Milling tool wear sample.
Tool blade image: 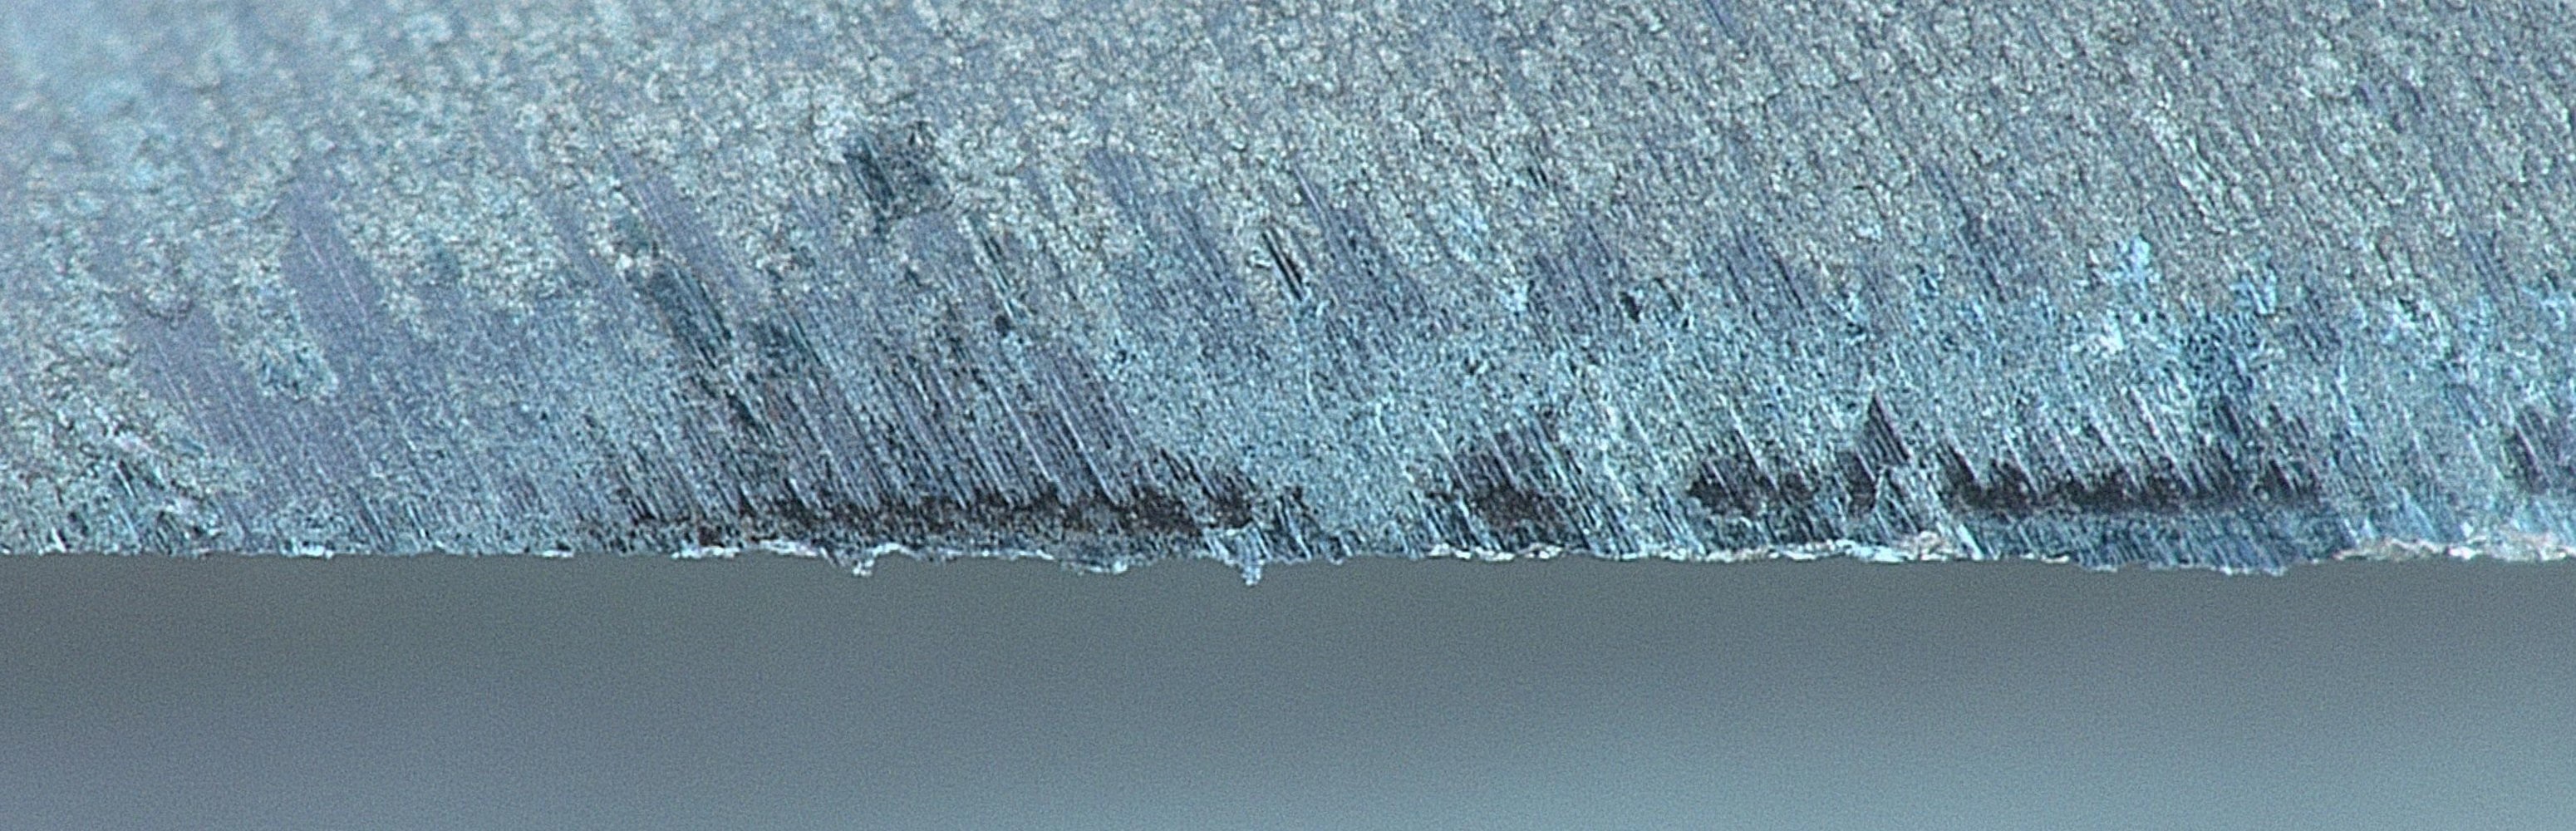
Chip image: 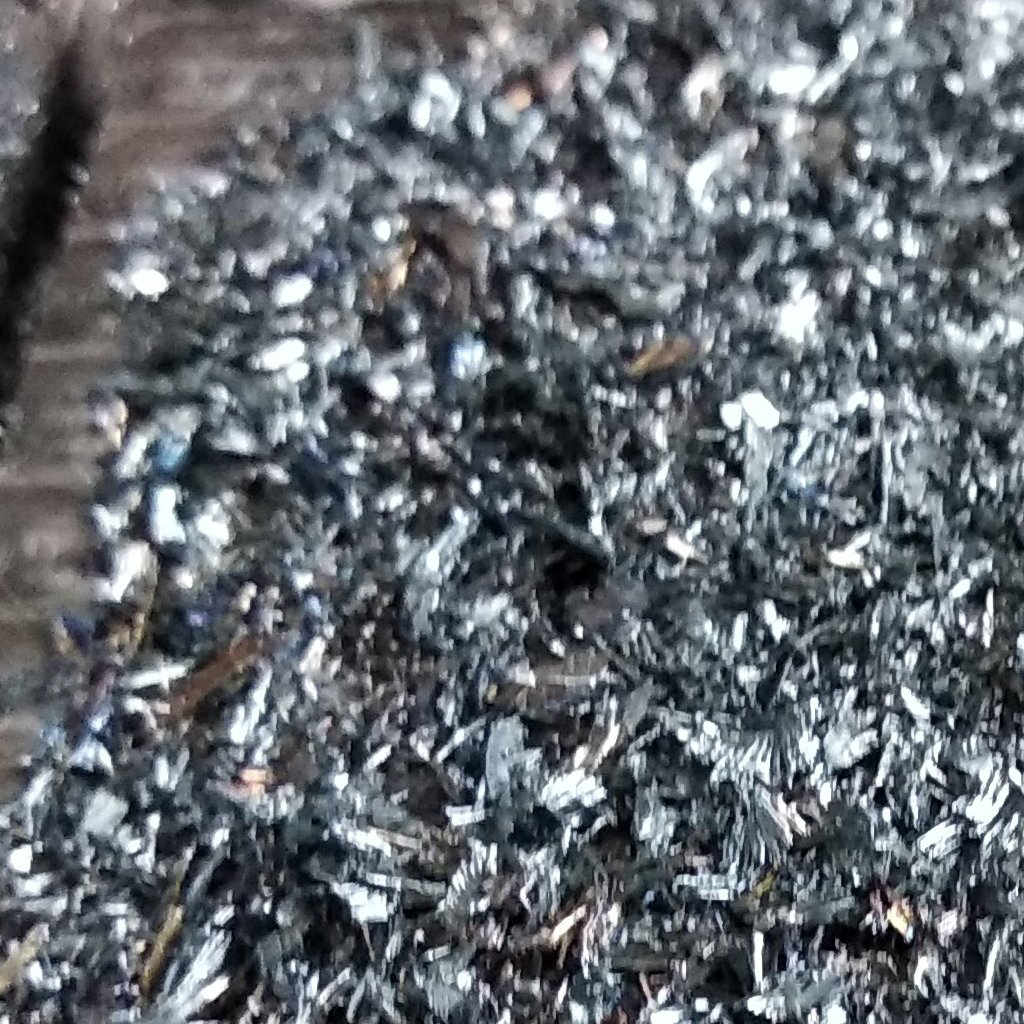
Workpiece image: 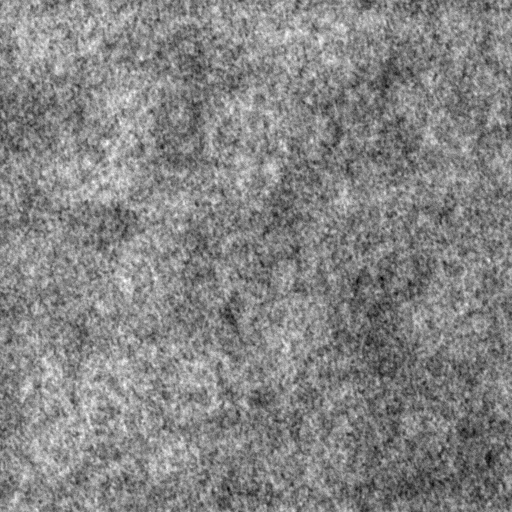
Tool wear state: dulled
Gaps: 16.34
Flank wear: 136.69
Overhang: 18.69
Force-signal Mel-spectrograms (X, Y, Z axes): 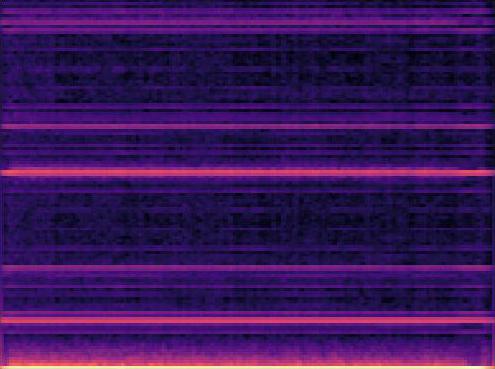 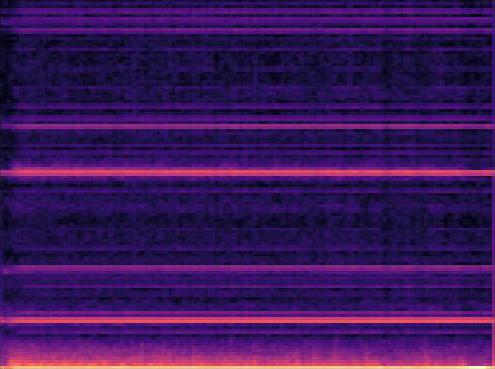 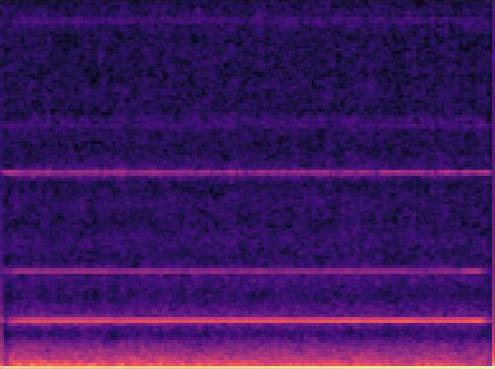
Force-signal scalograms (X, Y, Z axes): 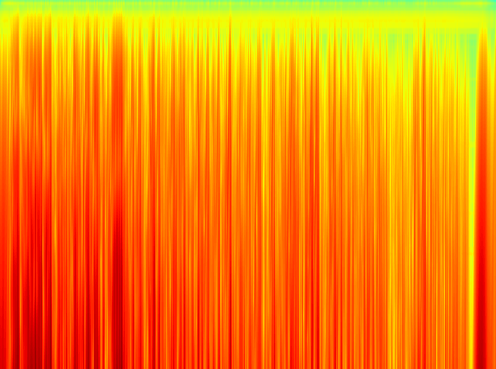 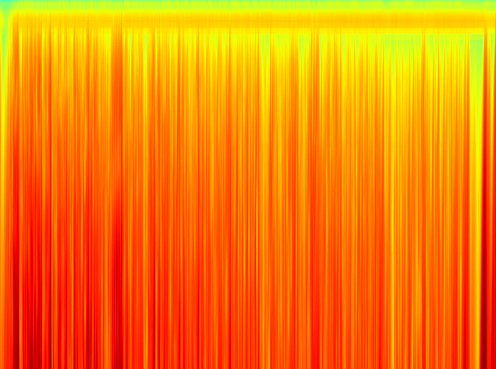 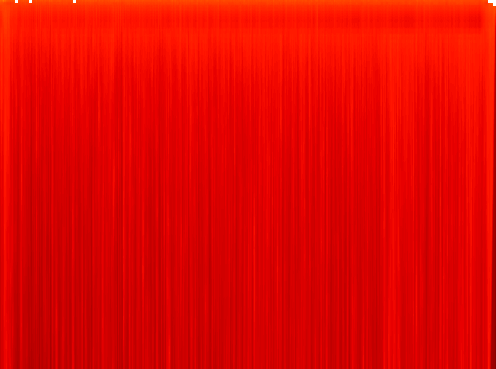
Force phase: accelerated_severe_wear